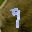
Label: 9